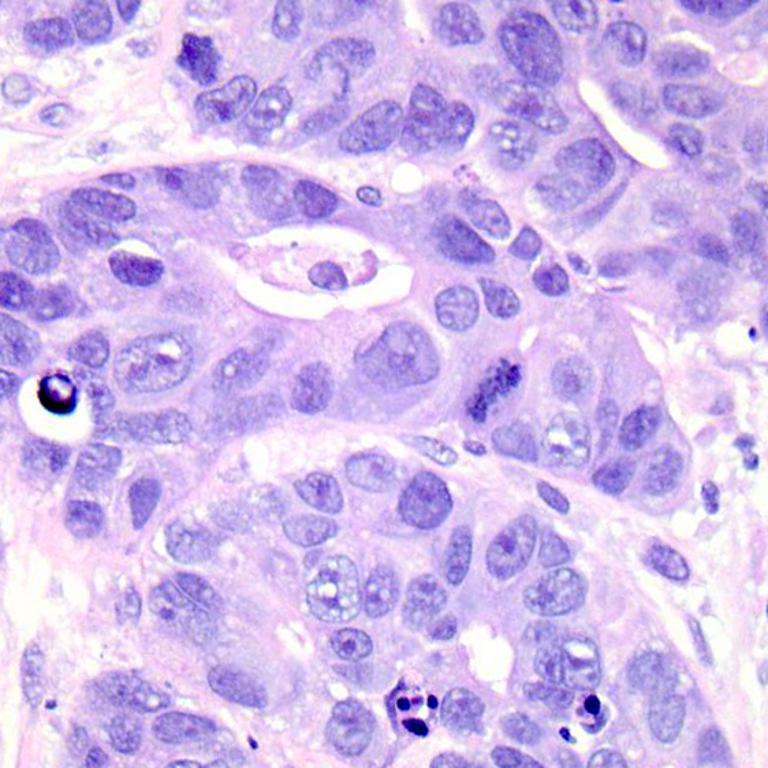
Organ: colon
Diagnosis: adenocarcinomas